Question: It looks like UIImageView (or the underlying UIView is changing my colors.

iPad simulator is on the left side, and on the right side is the same view from IB.
I have same effect on UITableViewCell, and on other views in the application. What's the problem, and how to deal with it?
It looks on a real iPad just like on a simulator.
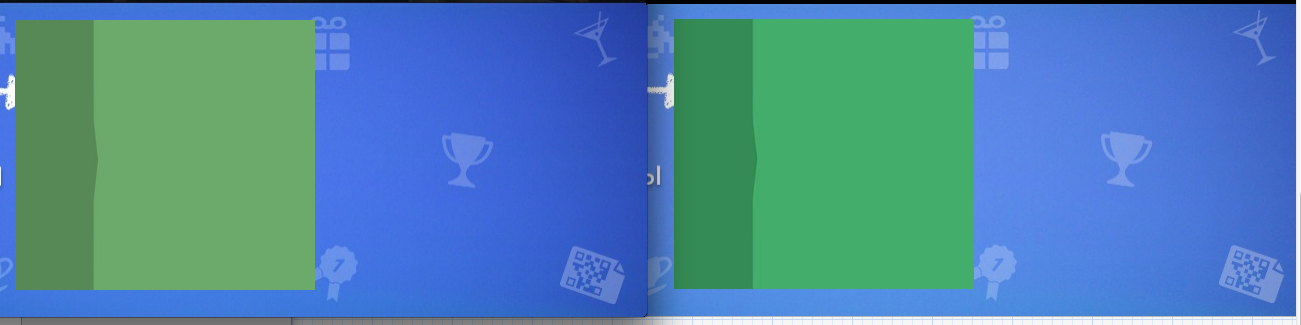
Answer: Well, I've found out (by looking at jpeg sources using Dropbox iPad app) that the problem actually goes deeper into that: <URL>
That solved my question. It still looks differently in IB and on device, but it's now pretty close to what I get in Photoshop.